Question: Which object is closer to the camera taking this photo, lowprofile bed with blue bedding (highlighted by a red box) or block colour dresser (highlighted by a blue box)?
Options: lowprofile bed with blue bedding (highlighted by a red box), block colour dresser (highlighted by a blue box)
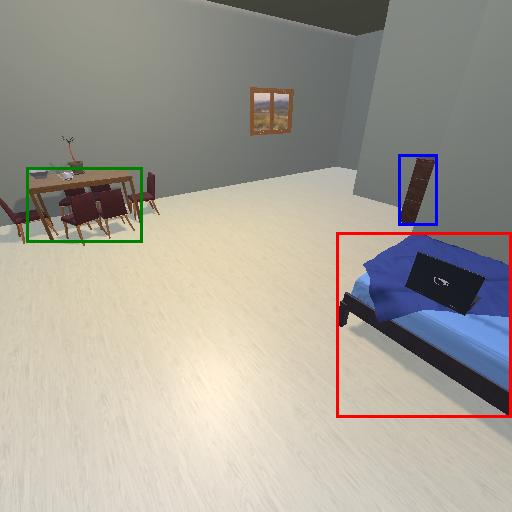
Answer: lowprofile bed with blue bedding (highlighted by a red box)